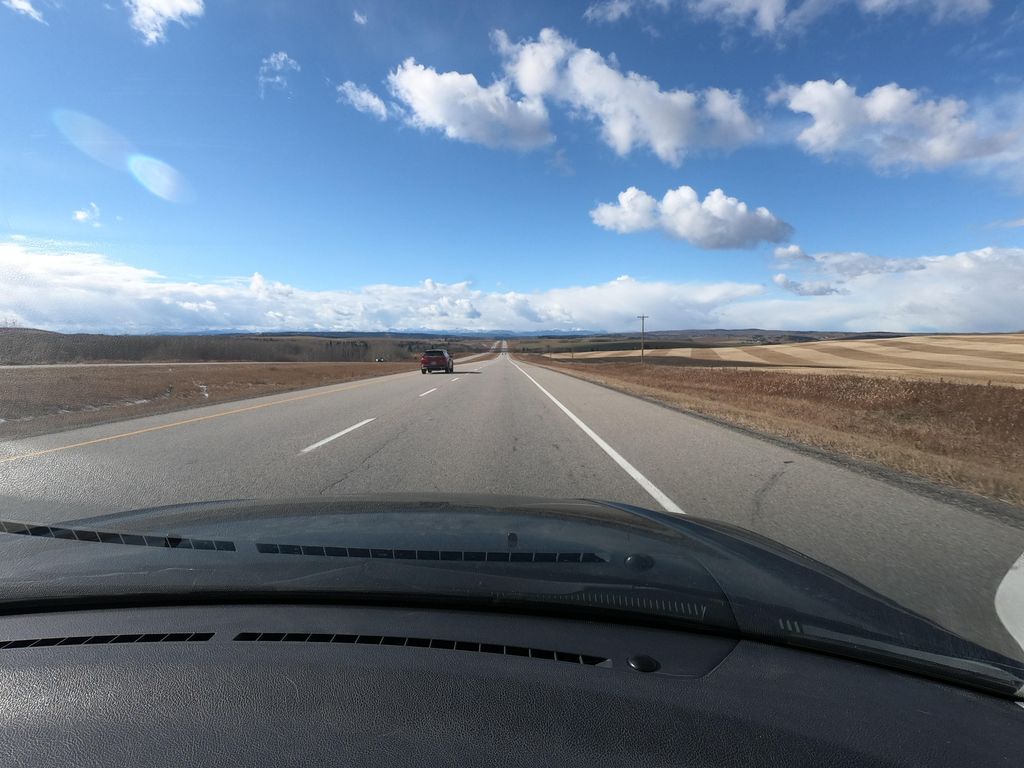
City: calgary